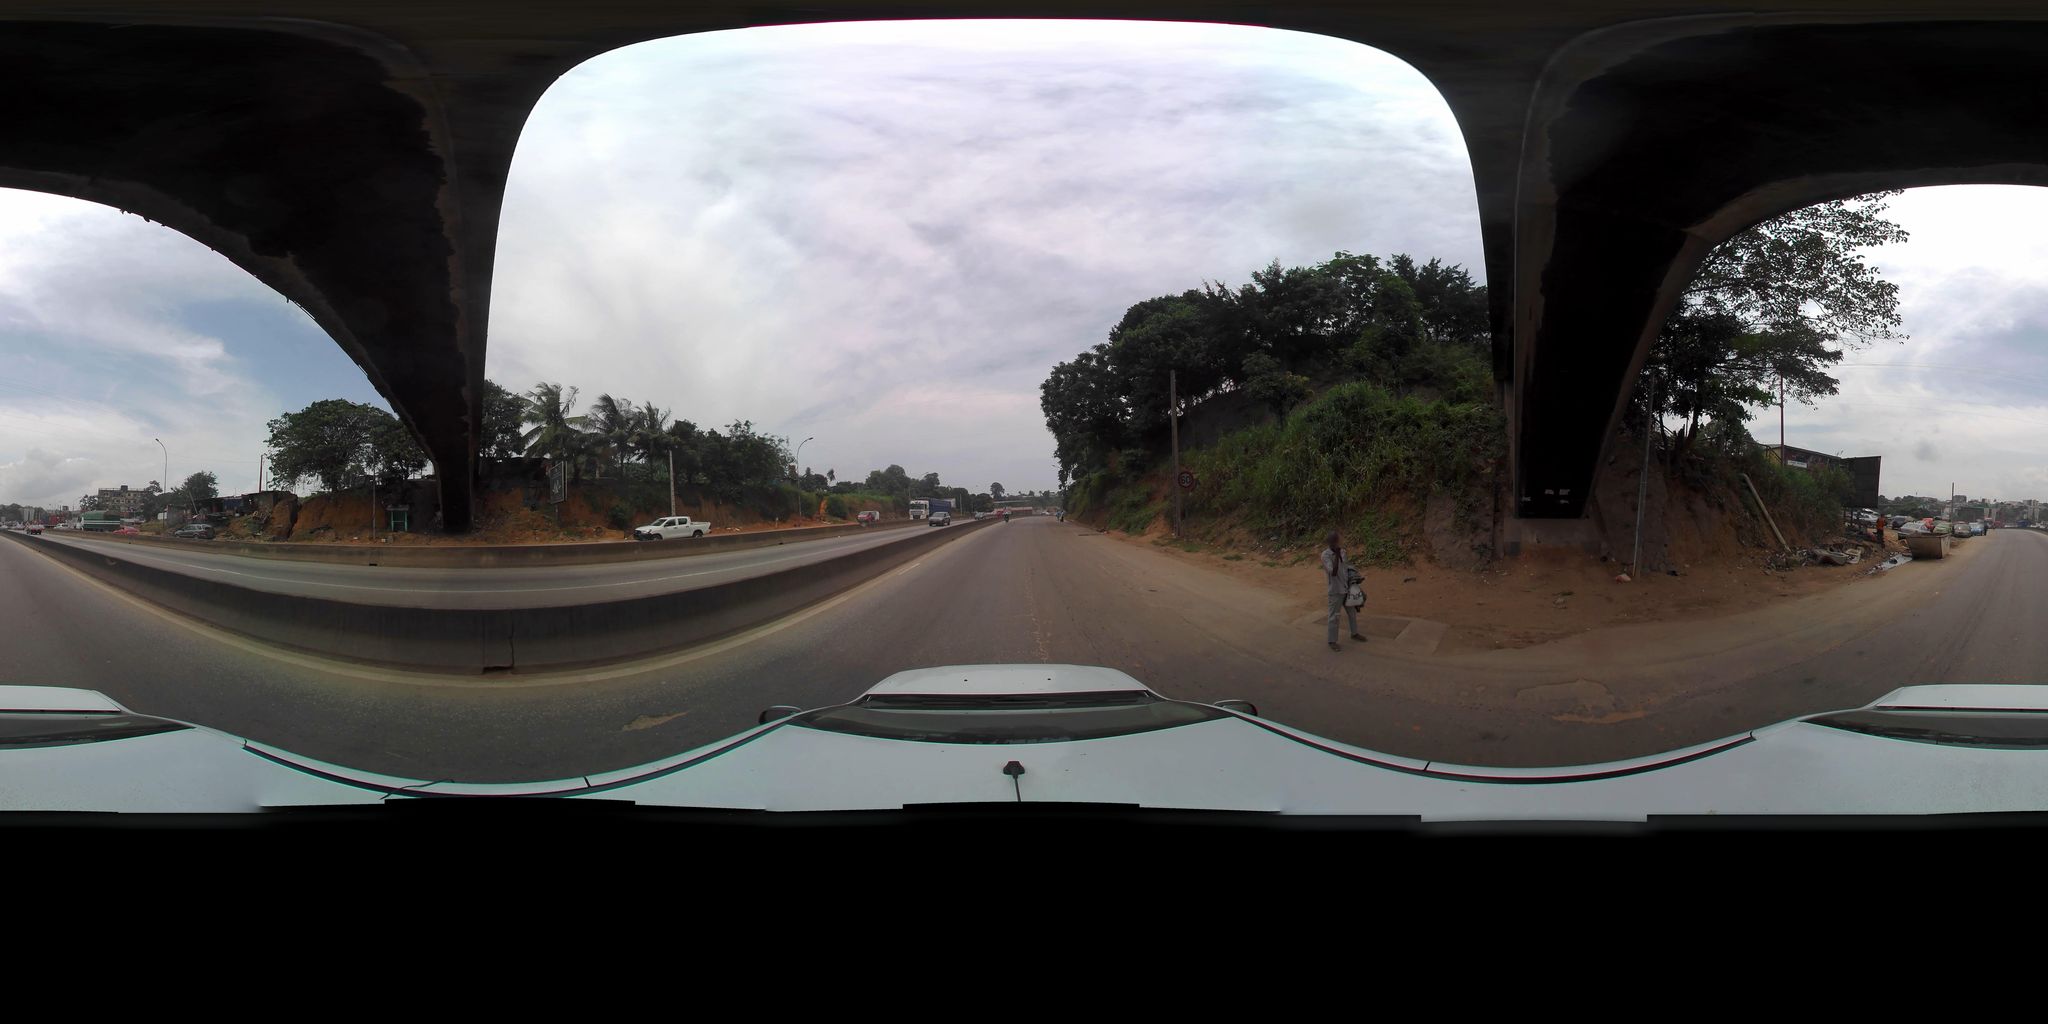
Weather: cloudy
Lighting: day
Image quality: slightly poor
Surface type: driving surface
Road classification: path, footway, steps
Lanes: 2.0
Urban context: urban centre
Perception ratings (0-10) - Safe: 1.36, Lively: 4.81, Beautiful: 5.37, Boring: 6.18, Depressing: 1.73, Wealthy: 1.43